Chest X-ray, PA view. Patient: 48 years old, sex F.
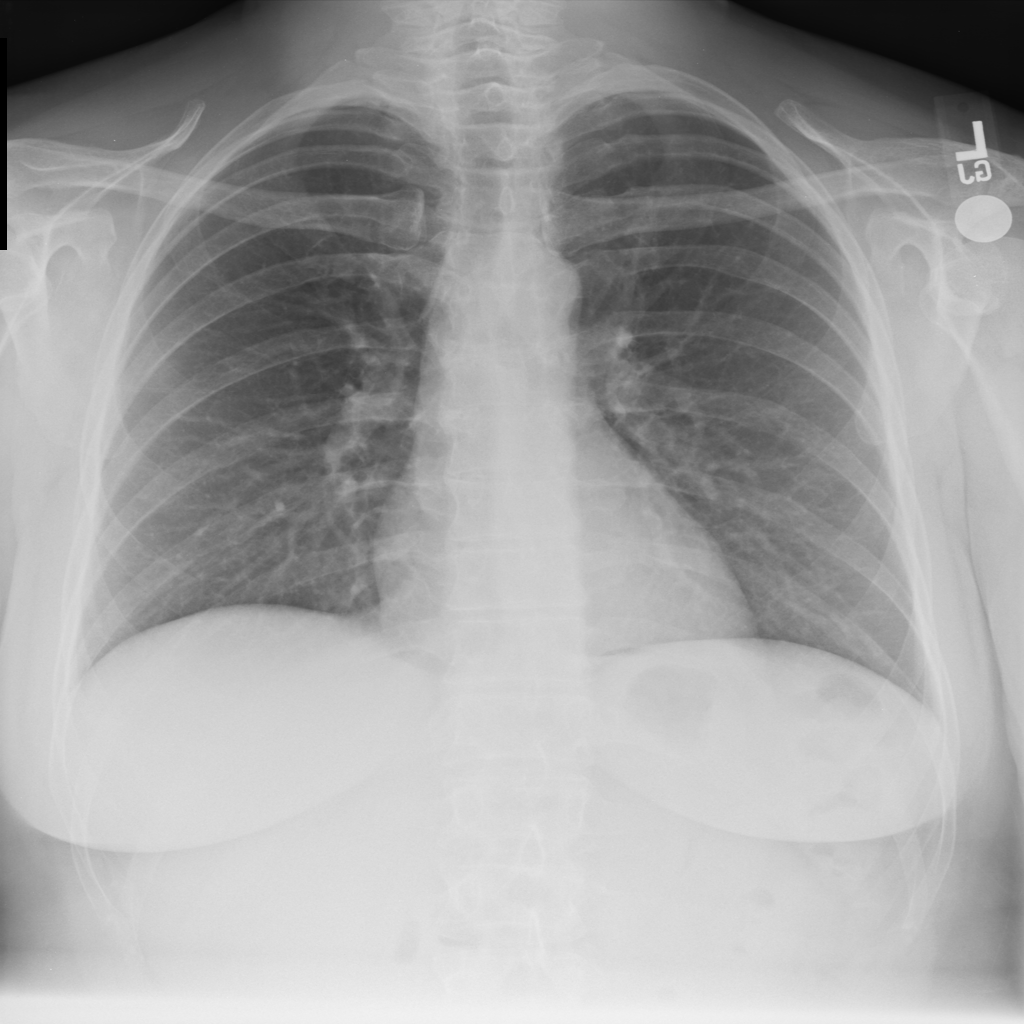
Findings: No Finding